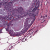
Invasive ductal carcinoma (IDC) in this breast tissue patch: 0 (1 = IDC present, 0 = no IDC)